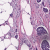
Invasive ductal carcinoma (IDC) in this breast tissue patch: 1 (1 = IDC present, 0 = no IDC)